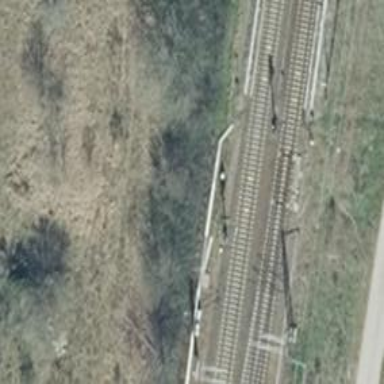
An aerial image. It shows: Railway signal with block marker.